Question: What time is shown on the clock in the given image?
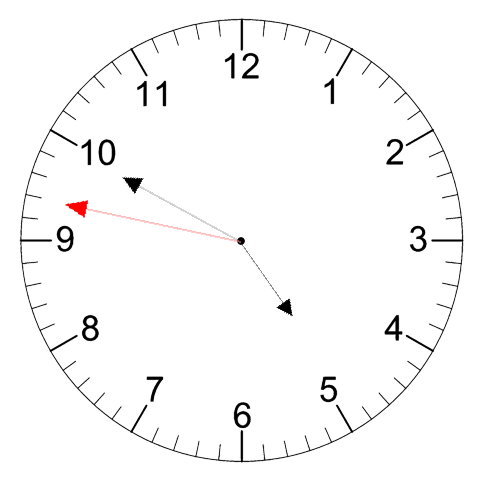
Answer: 04:49:47